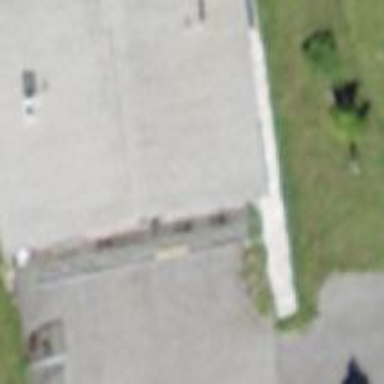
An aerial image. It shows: Building with tiled roof.